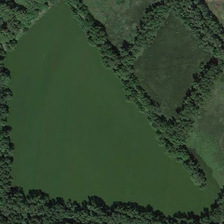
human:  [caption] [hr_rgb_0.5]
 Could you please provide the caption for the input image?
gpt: there is a ploygon pond and square meadows surrounded by green trees .

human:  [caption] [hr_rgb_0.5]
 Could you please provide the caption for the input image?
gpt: it is a beautiful green pond surrounded by lush trees .

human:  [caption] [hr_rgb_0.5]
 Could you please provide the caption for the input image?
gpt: there is a ploygon pond and square meadows surrounded by green trees .

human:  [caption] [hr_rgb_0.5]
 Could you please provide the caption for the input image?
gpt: there is a ploygon pond and square meadows surrounded by green trees .

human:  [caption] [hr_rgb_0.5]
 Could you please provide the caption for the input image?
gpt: an almost triangular green pond is surrounded by many green trees .